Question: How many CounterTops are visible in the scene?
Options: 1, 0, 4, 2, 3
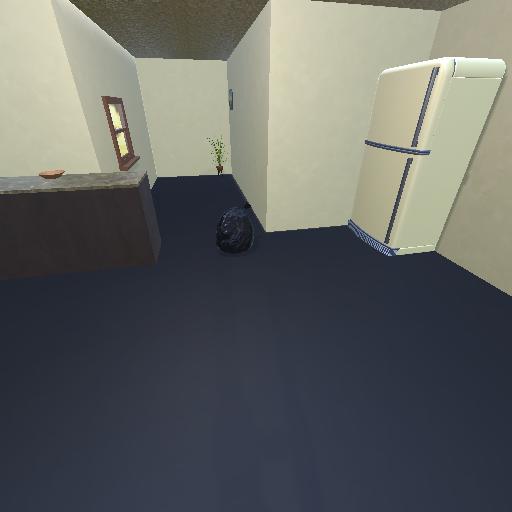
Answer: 1